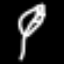
Label: leaf